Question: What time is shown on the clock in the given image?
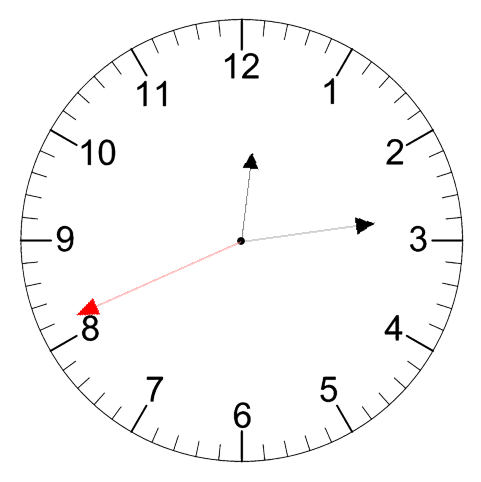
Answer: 12:13:41